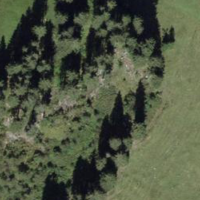
EUNIS habitat code: 23
Species observed at this site:
Euthystira brachyptera
Stauroderus scalaris
Chorthippus biguttulus
Roeseliana roeselii